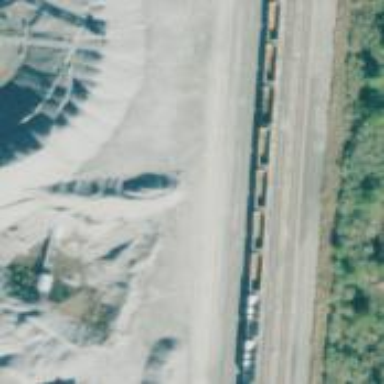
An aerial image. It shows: Railway spur for aggregate freight transportation.